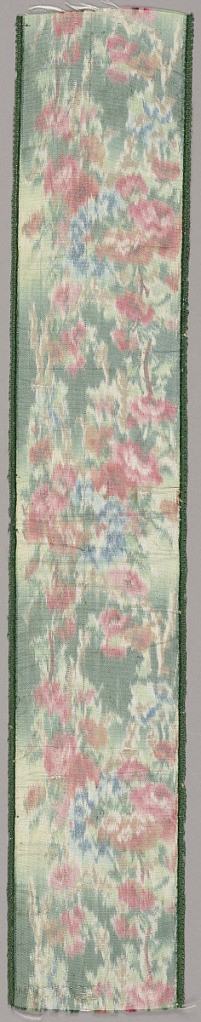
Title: Ribbon
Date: early 19th century
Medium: silk Technique: warp printed
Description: Ribbon with warp-printed design of closely-spaced flowers in rose, blue, brown and green. Green picot edges.